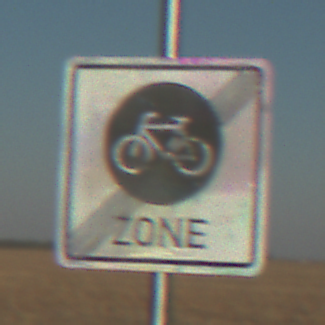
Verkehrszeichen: EndeFahrradzone
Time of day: SunriseSunset
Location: Outdoor (Nature)
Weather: Clear
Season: NotSpecified
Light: Natural